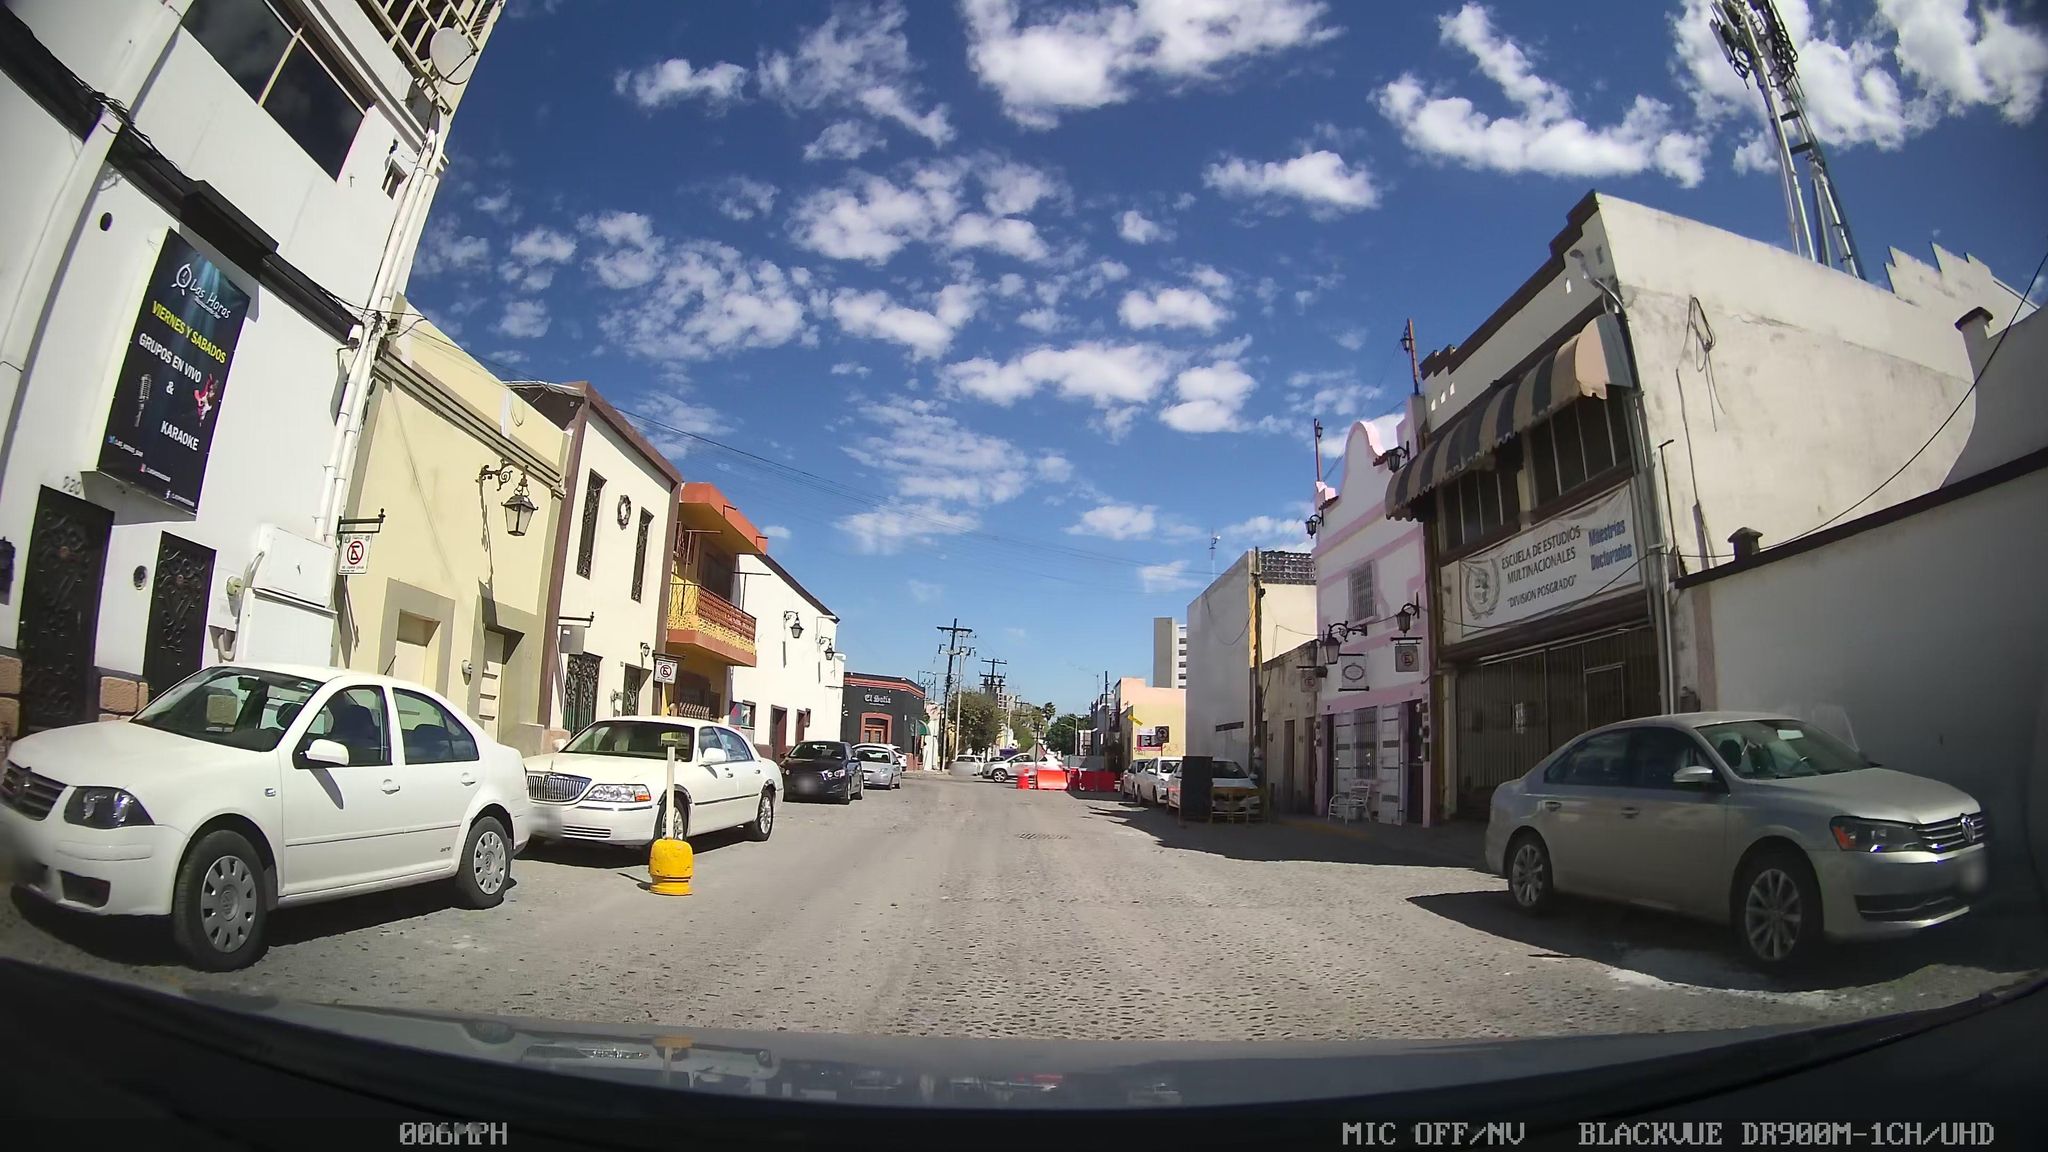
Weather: clear
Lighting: day
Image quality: good
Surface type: driving surface
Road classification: residential
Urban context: suburban or peri-urban
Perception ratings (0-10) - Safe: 2.23, Lively: 6.33, Beautiful: 3.11, Boring: 2.89, Depressing: 4.93, Wealthy: 5.27